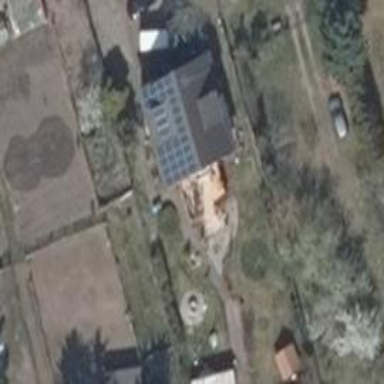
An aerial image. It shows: Solar photovoltaic panel generator on the roof of building.